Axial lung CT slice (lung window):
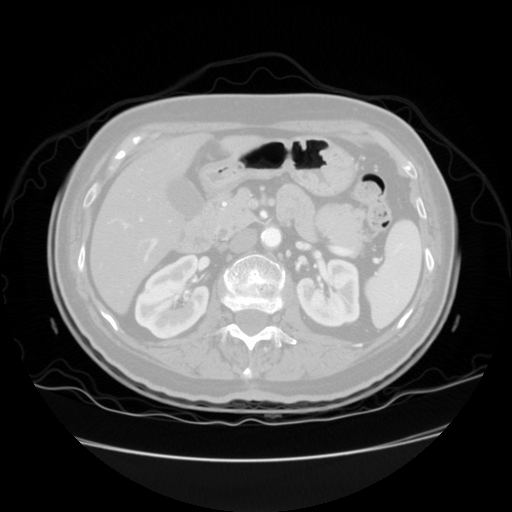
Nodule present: no